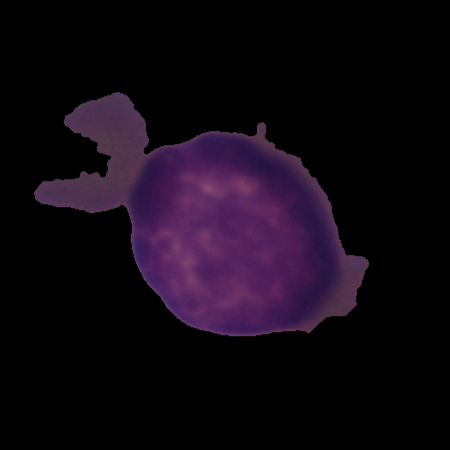
Label: cancer